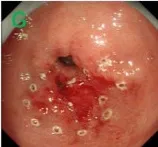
(G,H) The procedure of ESD.
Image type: endoscopy (gi_endoscopy)